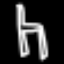
Label: chair